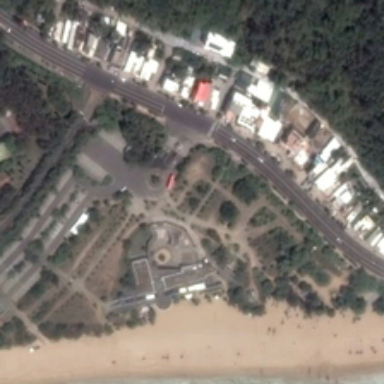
Some buildings and green trees are in two sides of a road near a beach in a resort .